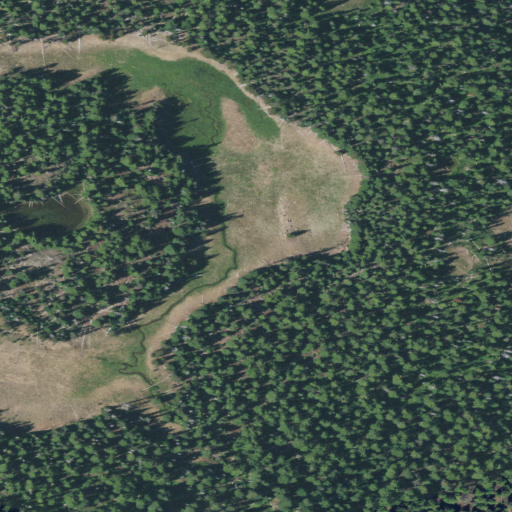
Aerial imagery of plain(s) in Oregon named Island Meadow containing evergreen forest, woody wetlands, herbaceous wetlands, and shrub